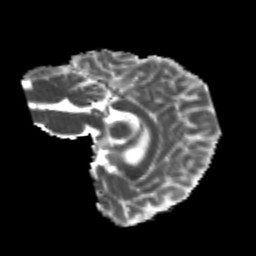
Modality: MD
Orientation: sagittal
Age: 25
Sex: female
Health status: healthy
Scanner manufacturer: philips
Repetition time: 7.388 s
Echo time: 0.08599 s